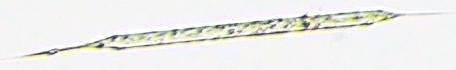
Label: Rhizosolenia